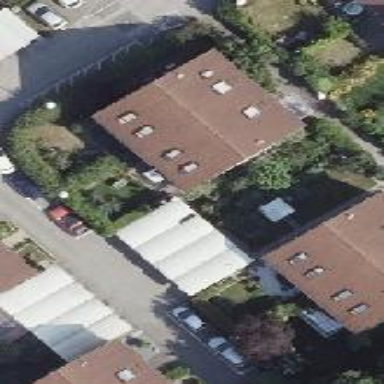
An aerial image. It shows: Semi-detached house with gabled roof.